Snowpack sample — Snodgrass Mountain, Crested Butte, Colorado (2/4/25, 12:06 PM MST)
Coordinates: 38.923, -106.968
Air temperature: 35 °F
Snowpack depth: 80 cm
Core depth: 60 cm
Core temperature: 32 °F
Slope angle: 14°, slope face: 78°
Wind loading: low
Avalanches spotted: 0
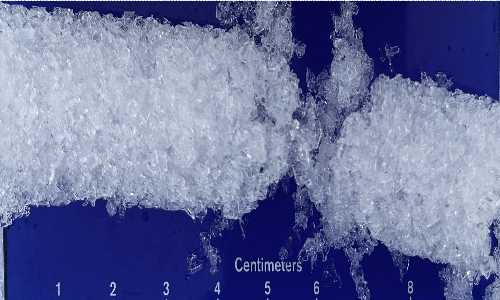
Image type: core
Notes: No avalanches nearby, unusually warm weather for the last month reported by residents, Collected 25 yards from treeline